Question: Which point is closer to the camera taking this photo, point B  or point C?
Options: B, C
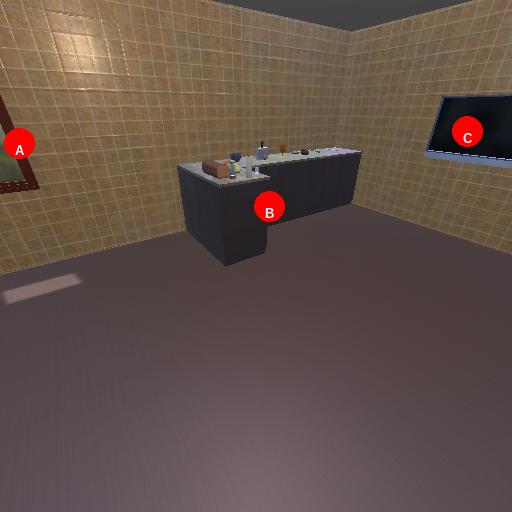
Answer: B